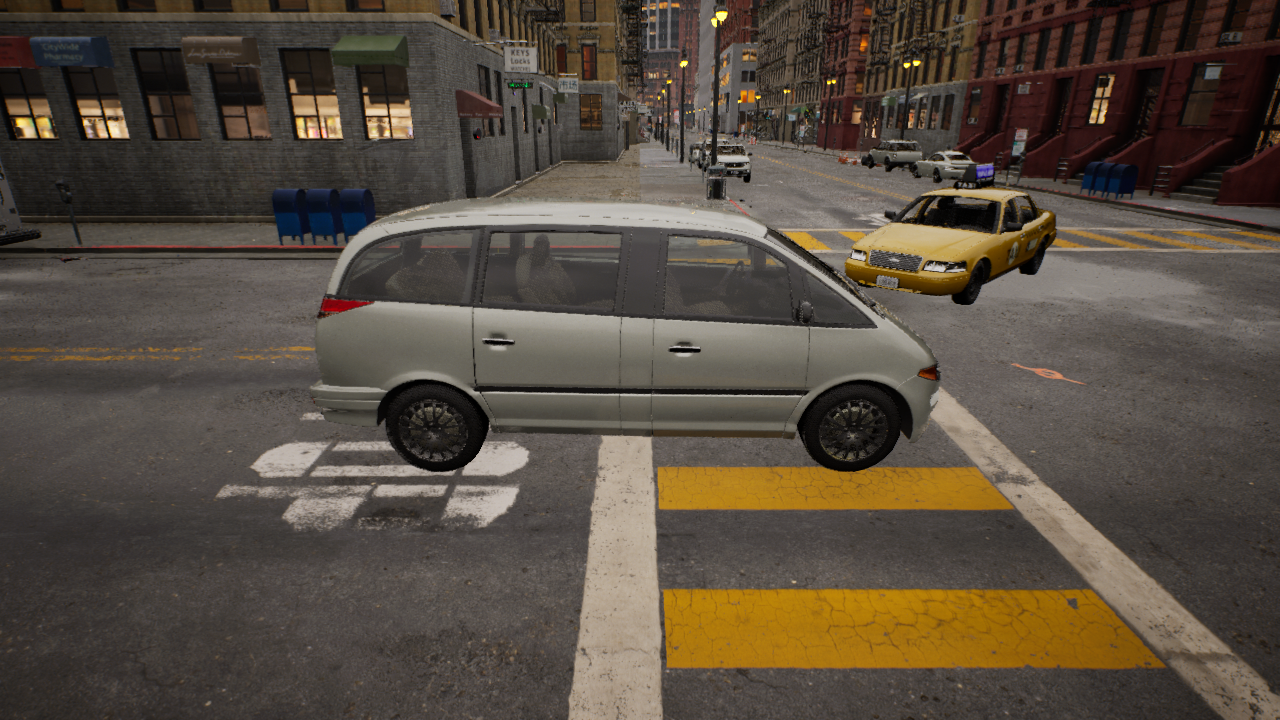
Venue: residential
Lighting: golden hour
Vehicle rig: minivan